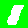
Digit: 1